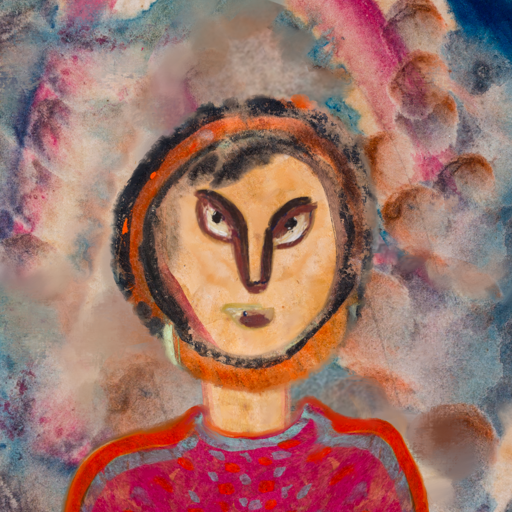
Background: Rupkatha, Head And Neck Front: Childish, Face Front: After_Raid, Bust: Sisters, Hair Front: Childish, Head Accessory: Blank, Second Necklace: Blank, Necklace: Blank, Baby: Blank